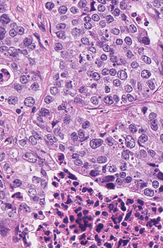
Tumor epithelial tissue: yes
Tumor-associated stroma tissue: yes
Normal tissue: no